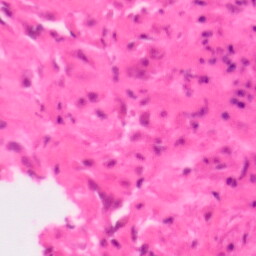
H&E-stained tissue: Colon